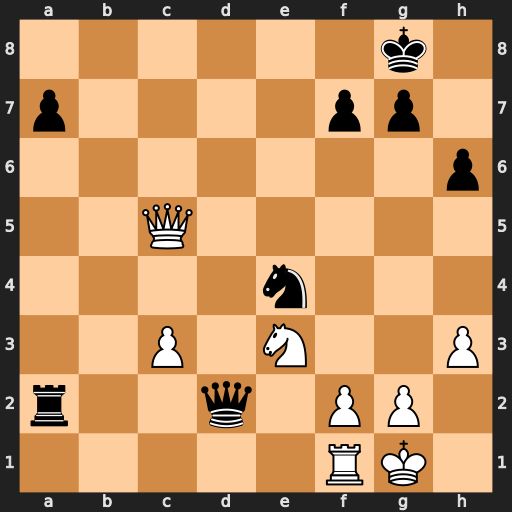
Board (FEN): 6k1/p4pp1/7p/2Q5/4n3/2P1N2P/r2q1PP1/5RK1
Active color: w
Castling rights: -
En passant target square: -
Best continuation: Qc8+ Kh7 Qf5+